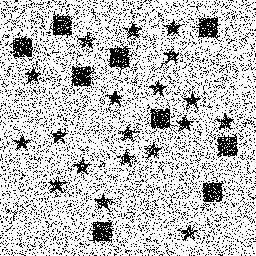
Squares: 9
Triangles: 0
Stars: 19
Total shapes: 28